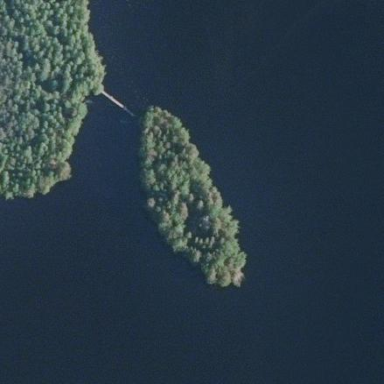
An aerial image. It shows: Island.